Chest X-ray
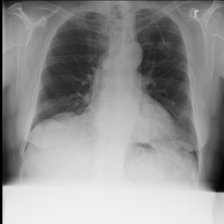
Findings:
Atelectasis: negative
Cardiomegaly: negative
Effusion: negative
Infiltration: negative
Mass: negative
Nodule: negative
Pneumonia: negative
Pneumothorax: negative
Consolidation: negative
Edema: negative
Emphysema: negative
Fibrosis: negative
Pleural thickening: negative
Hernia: negative